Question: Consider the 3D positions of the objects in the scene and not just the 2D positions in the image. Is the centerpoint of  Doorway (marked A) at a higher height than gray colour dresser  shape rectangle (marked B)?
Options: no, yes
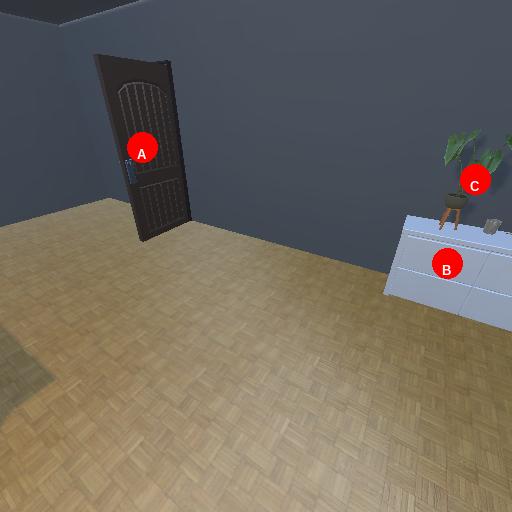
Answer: no